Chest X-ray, PA view. Patient: 11 years old, sex F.
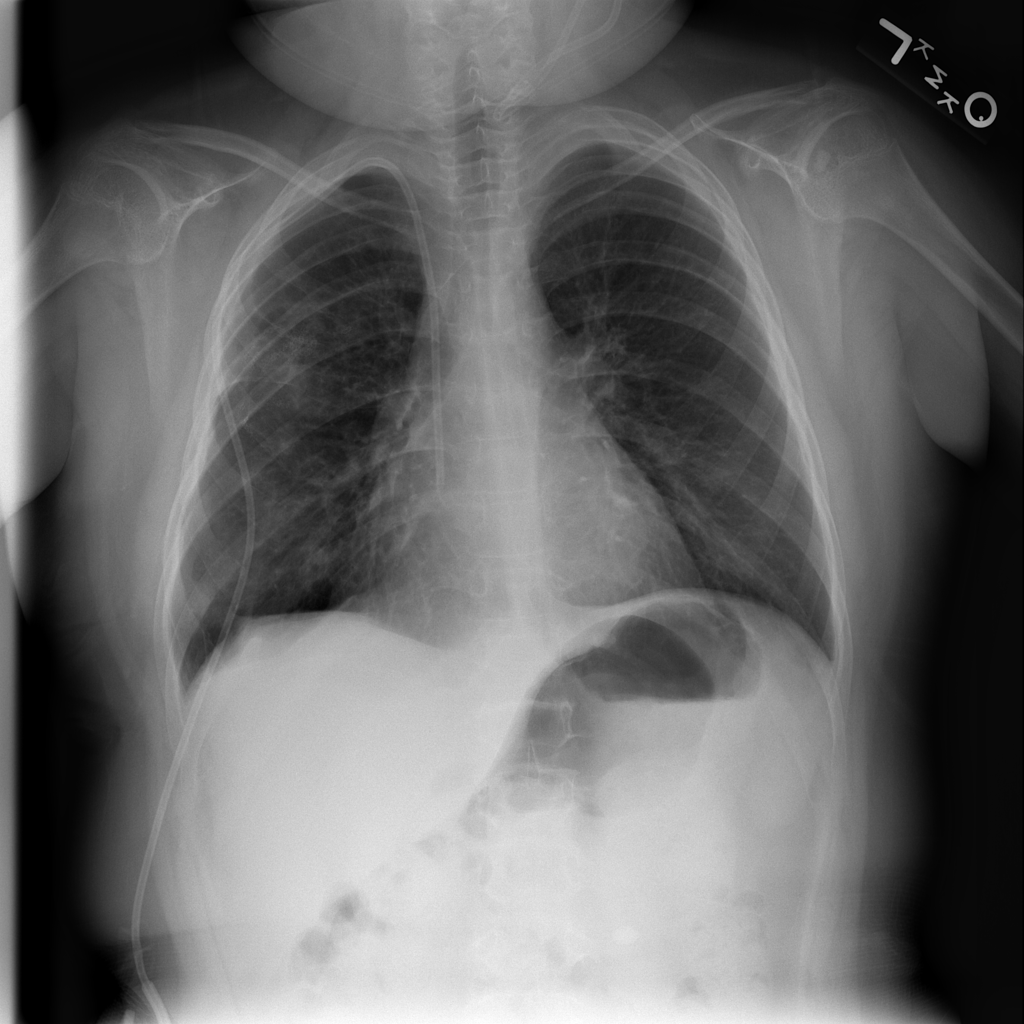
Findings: Infiltration